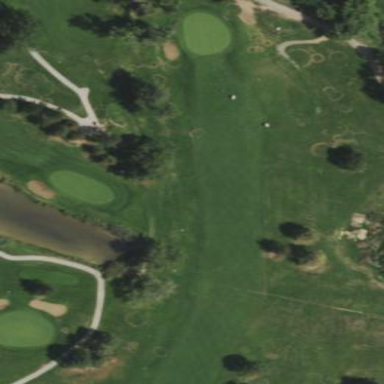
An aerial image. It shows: Grassy area designated as golf fairway.